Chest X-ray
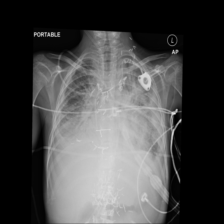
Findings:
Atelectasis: negative
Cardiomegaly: negative
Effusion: negative
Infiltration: negative
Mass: negative
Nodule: negative
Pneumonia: negative
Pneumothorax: negative
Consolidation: positive
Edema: negative
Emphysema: negative
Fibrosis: negative
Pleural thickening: negative
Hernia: negative